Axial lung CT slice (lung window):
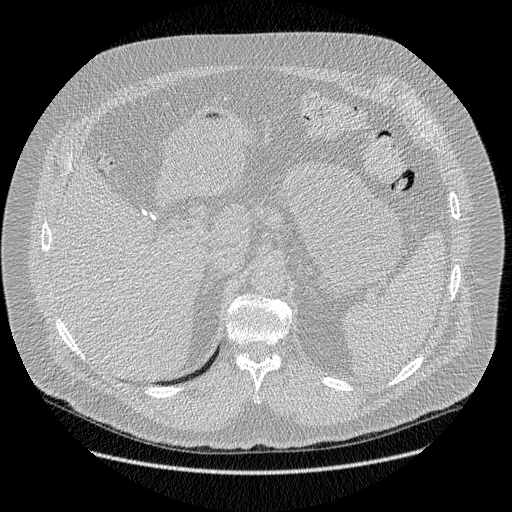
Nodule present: no